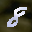
Label: 8